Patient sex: F
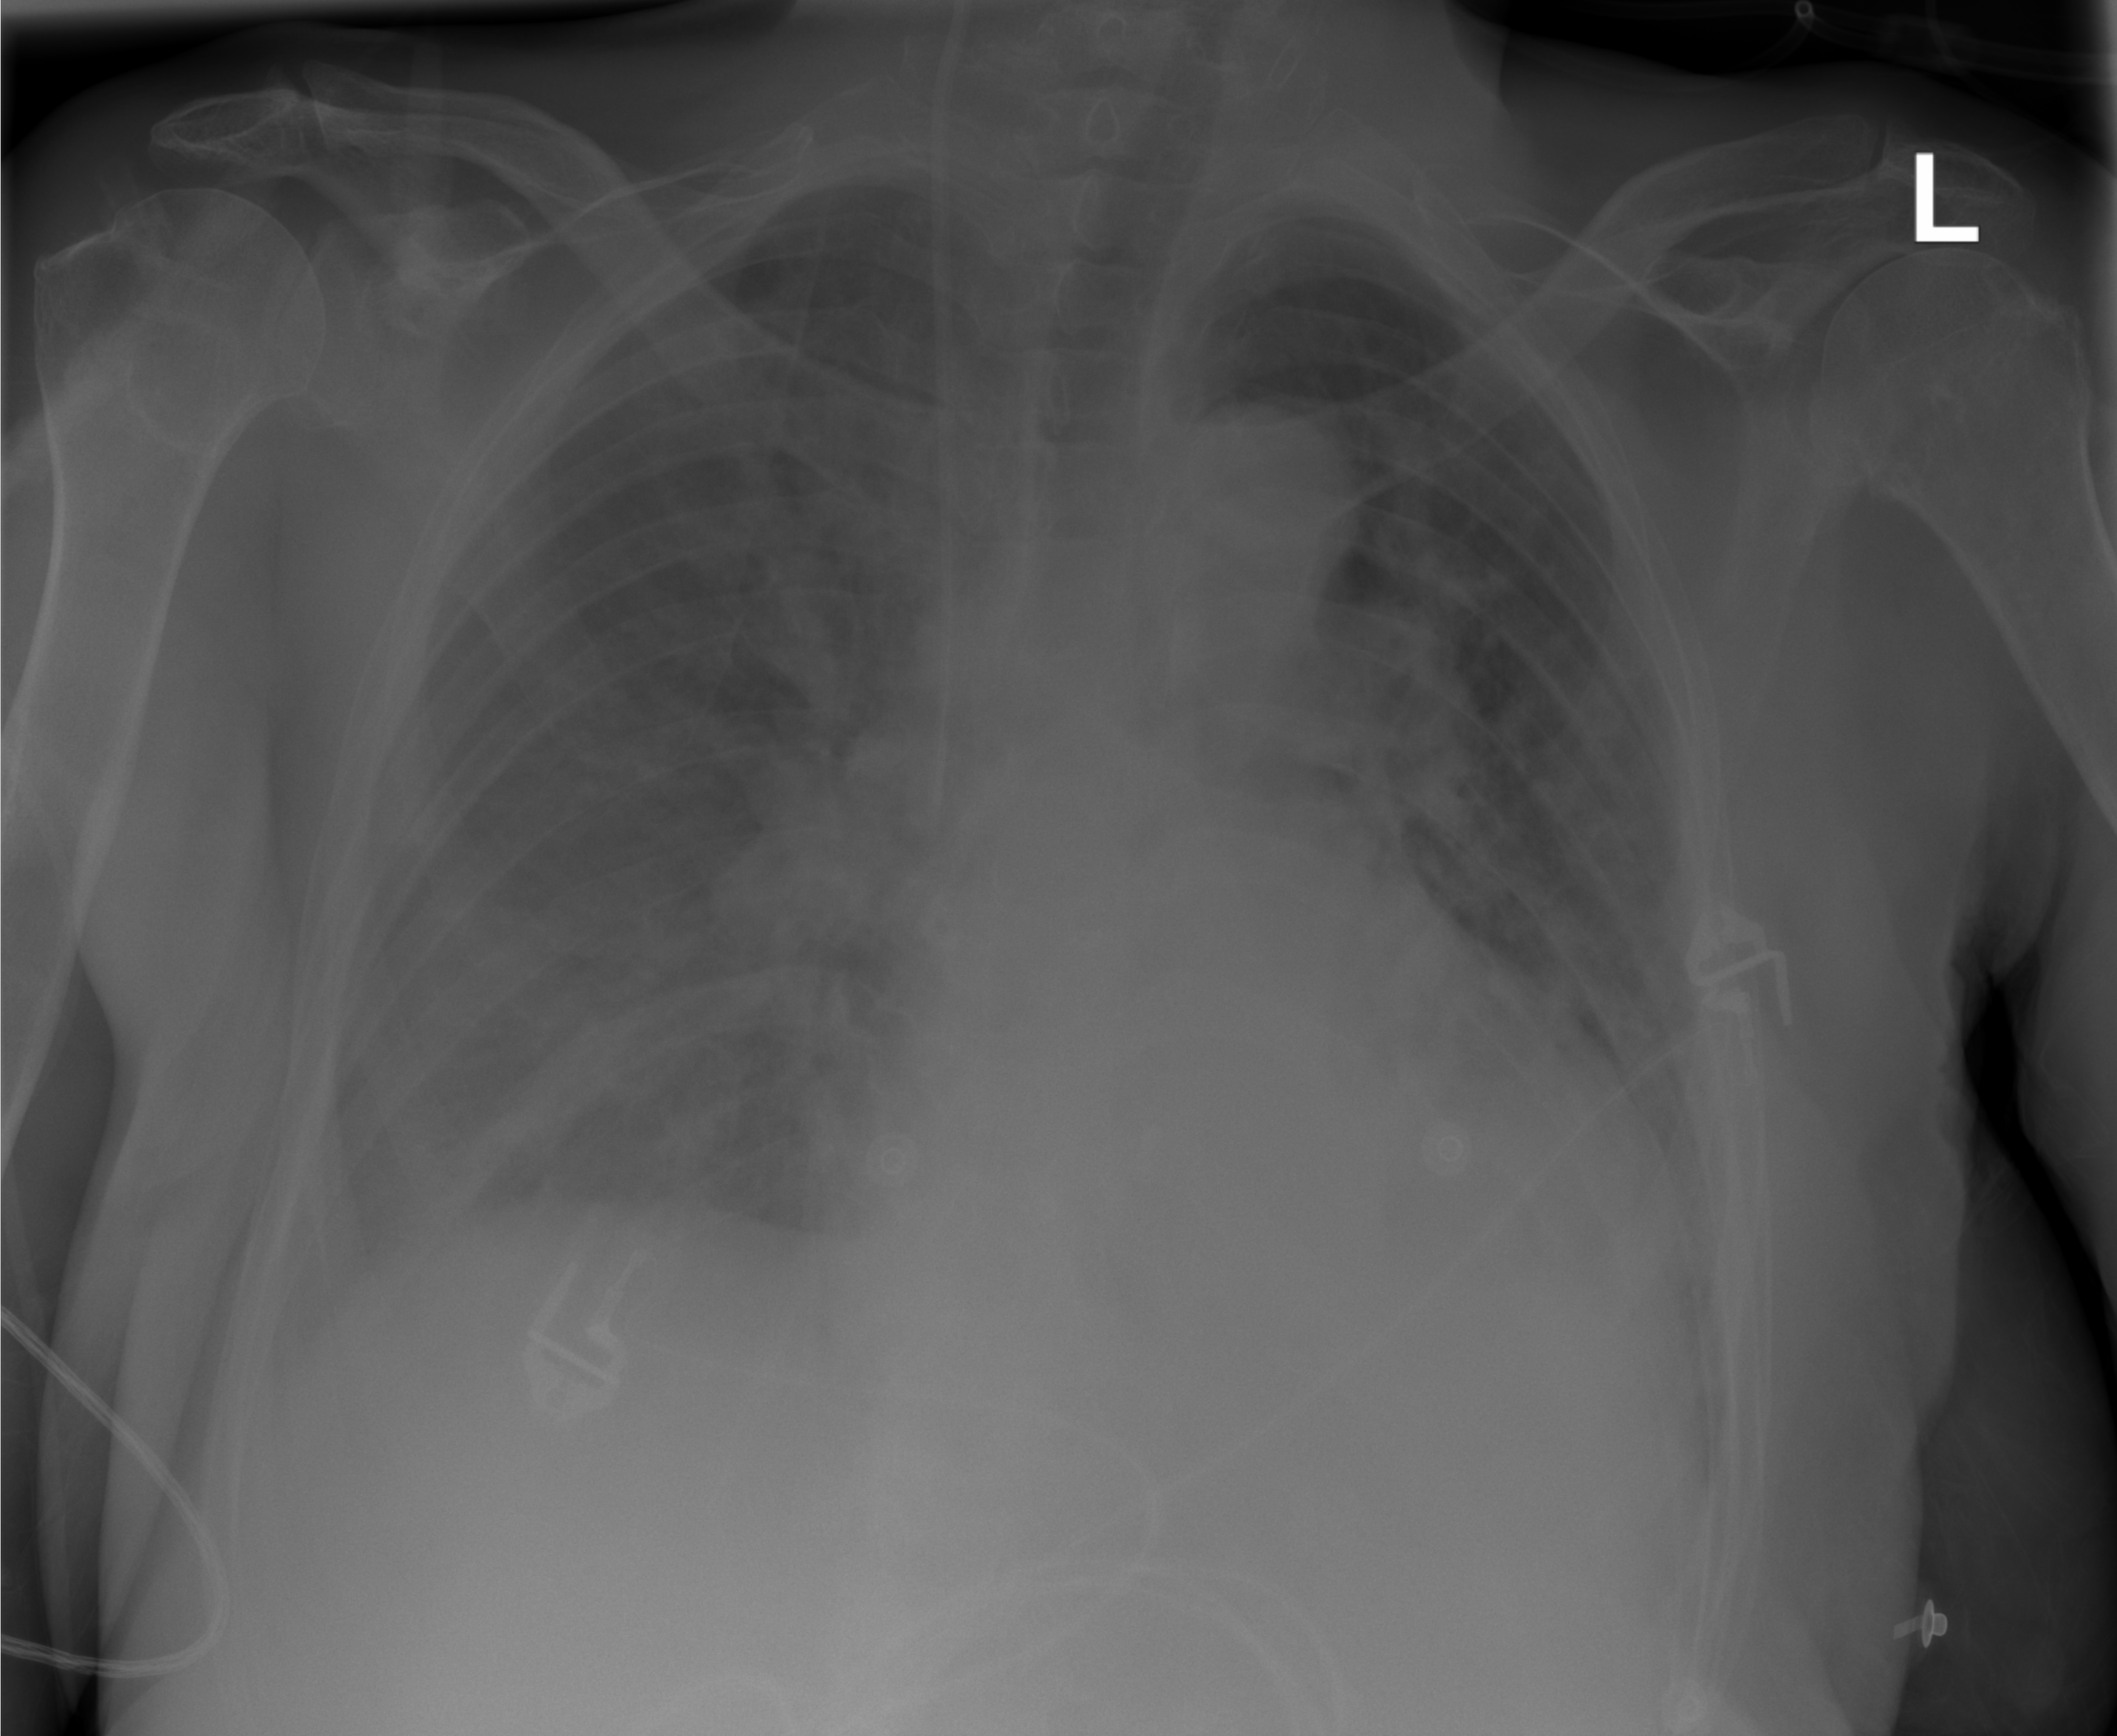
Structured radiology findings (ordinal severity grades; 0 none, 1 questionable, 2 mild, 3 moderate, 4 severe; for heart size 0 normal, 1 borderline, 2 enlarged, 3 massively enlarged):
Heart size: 2
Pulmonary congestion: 2
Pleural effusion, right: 0
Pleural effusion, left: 0
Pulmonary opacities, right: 2
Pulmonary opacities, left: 2
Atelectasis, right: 2
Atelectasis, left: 2